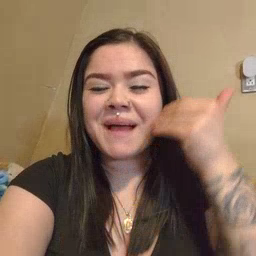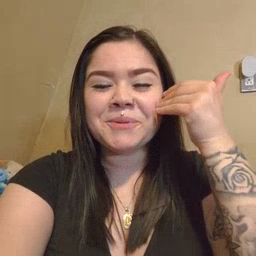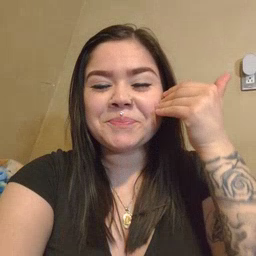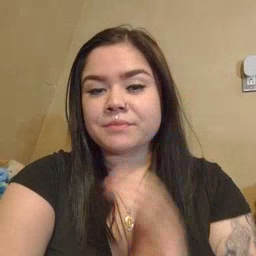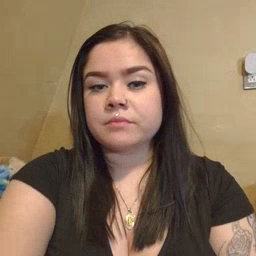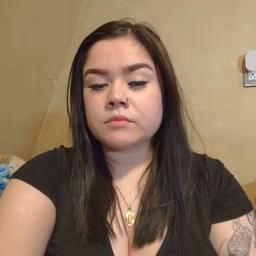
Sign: smile